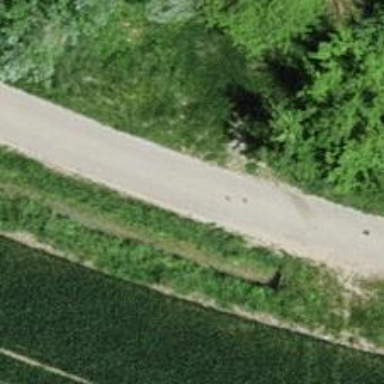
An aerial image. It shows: Well-maintained track road with grade 1 tracktype.